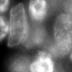
Tissue sample: colon
Magnification: 2.5x
Cell type: B cells
Senescence state: senescent